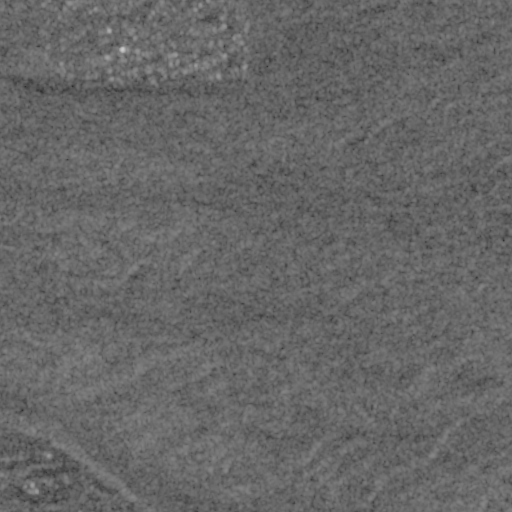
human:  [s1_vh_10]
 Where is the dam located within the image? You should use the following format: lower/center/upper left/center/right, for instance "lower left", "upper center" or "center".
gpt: The dam is located in the upper left of the image.
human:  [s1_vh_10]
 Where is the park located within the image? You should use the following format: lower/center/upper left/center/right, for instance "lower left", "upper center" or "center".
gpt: The park is located in the lower left of the image.
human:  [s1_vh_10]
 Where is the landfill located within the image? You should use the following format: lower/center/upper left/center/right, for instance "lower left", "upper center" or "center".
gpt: There is no landfill in the image.

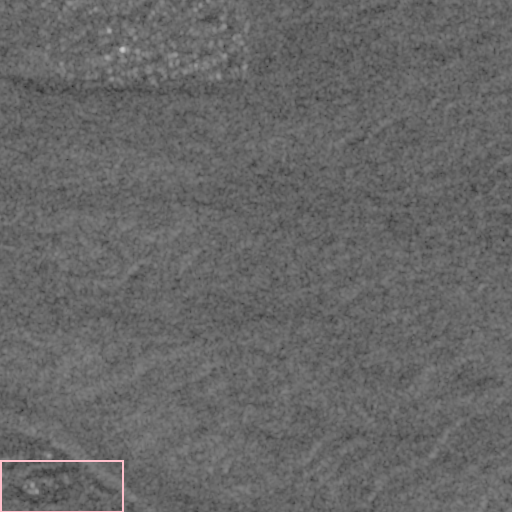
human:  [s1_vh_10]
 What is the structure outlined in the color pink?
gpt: The structure outlined in pink is a park.
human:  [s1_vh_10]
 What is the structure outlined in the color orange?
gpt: There is no orange outline.